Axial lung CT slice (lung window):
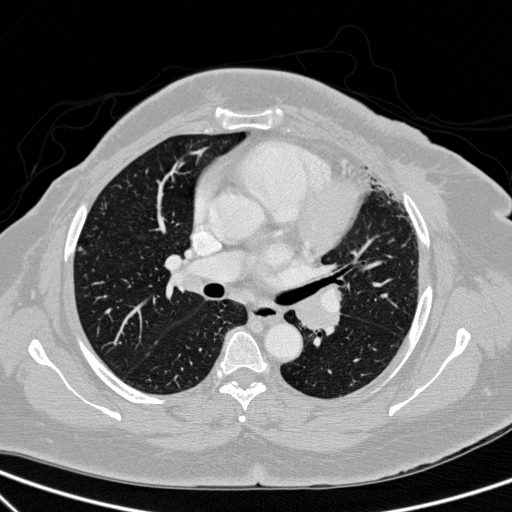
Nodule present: yes
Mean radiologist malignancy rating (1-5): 3